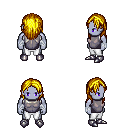
a pixel art fantasy rpg character, male body template, dark elf, purple skin, steel chest armor, white pants, blonde long hairstyle, white cloth bandages, metal boots, four views (front, back, left, right), 2x2 character sprite sheet, small pixel art, hard edges, no anti-aliasing